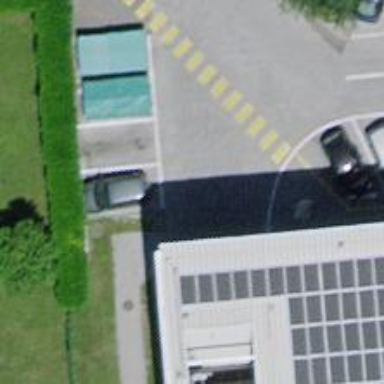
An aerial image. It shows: Parking entrance.